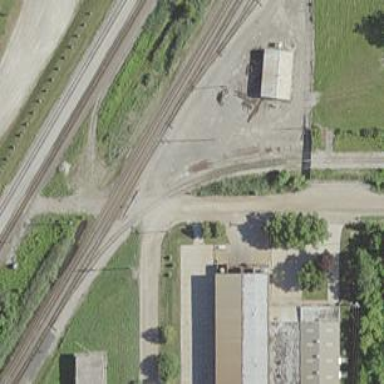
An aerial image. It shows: Railway spur service.